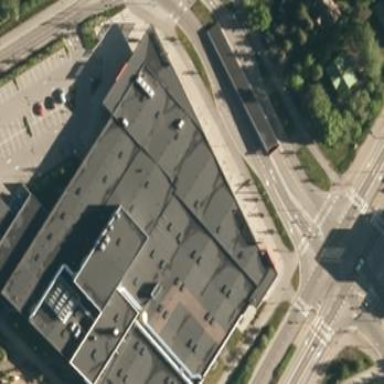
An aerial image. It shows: Supermarket building.